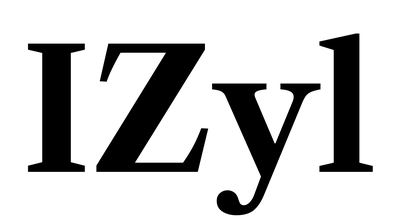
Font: LibreCaslonText_Bold